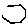
Label: hexagon